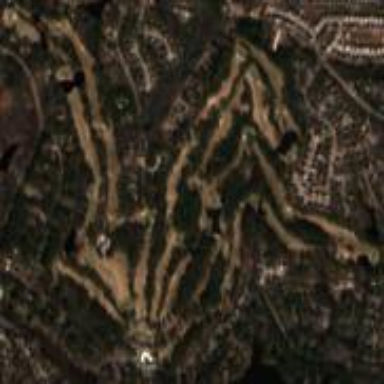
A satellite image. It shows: Golf course surrounded by greenery.